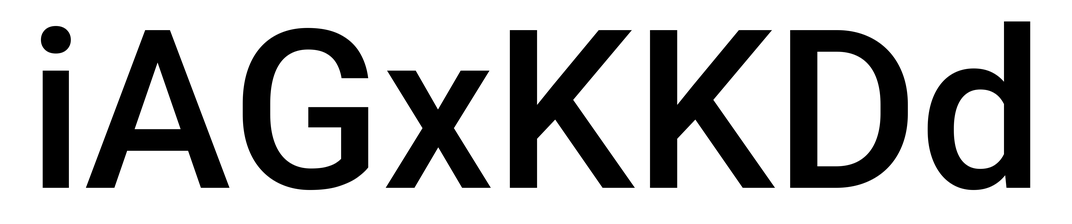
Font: Roboto_Medium